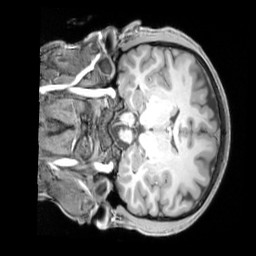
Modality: T1w
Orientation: coronal
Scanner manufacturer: siemens
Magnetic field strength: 3 T
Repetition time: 2.3 s
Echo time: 0.00226 s